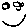
Label: smiley face